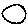
Label: moon